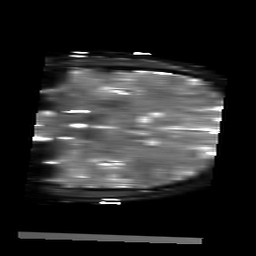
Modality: T2starmap
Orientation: coronal
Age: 42
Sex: male
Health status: ill